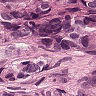
Metastatic tissue present: yes